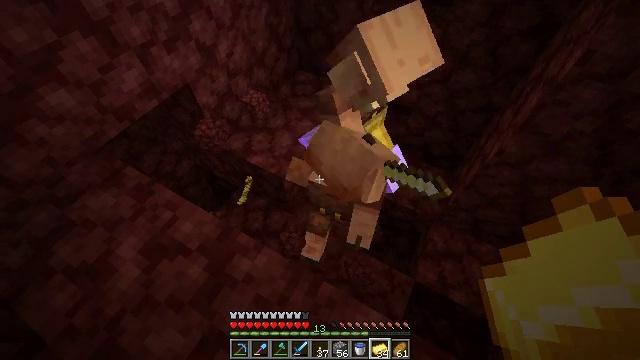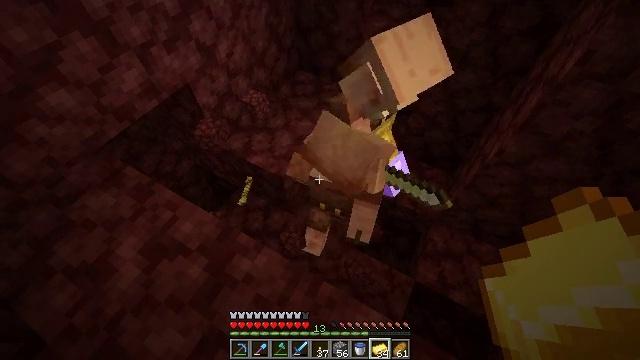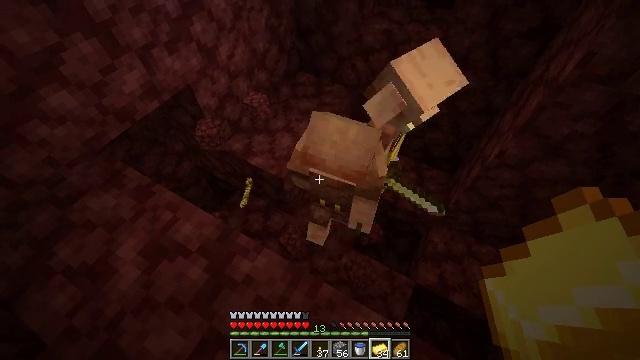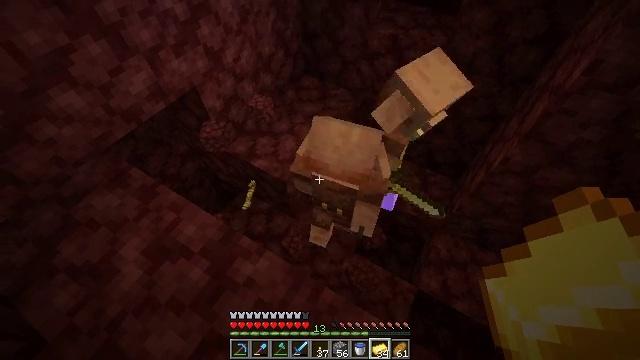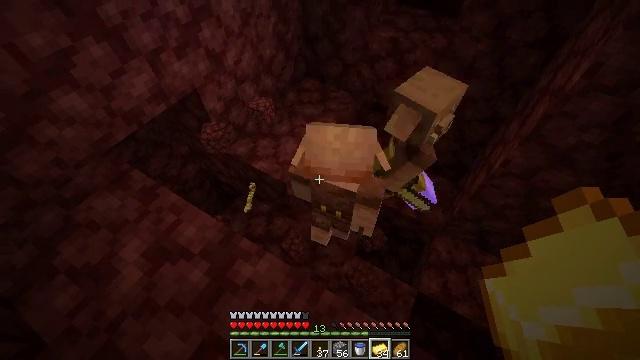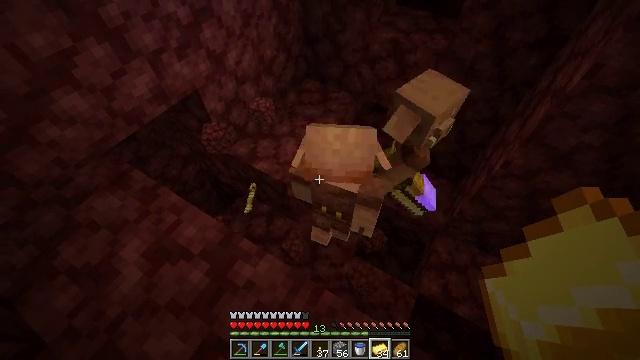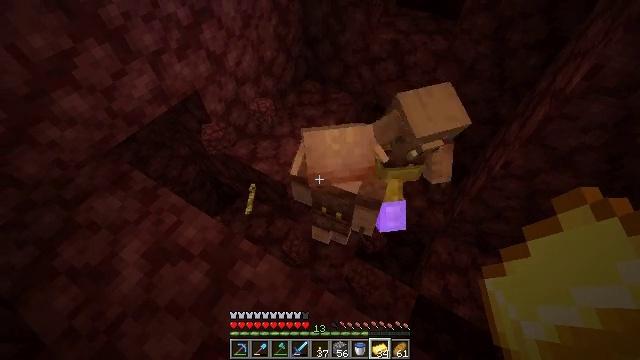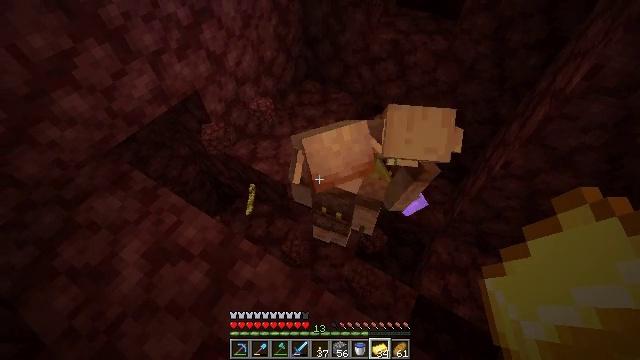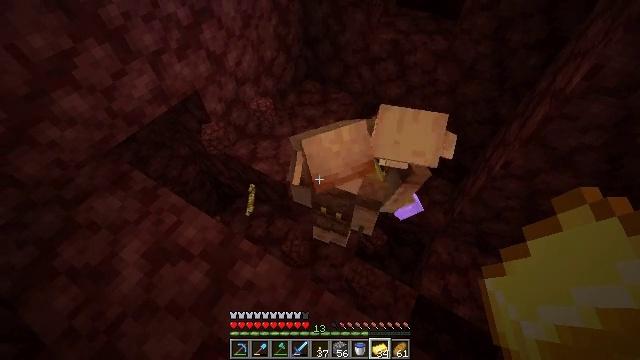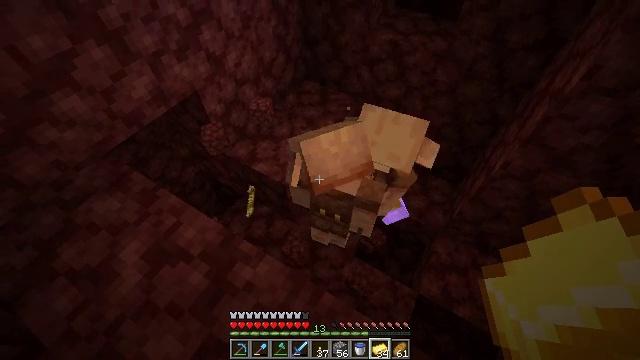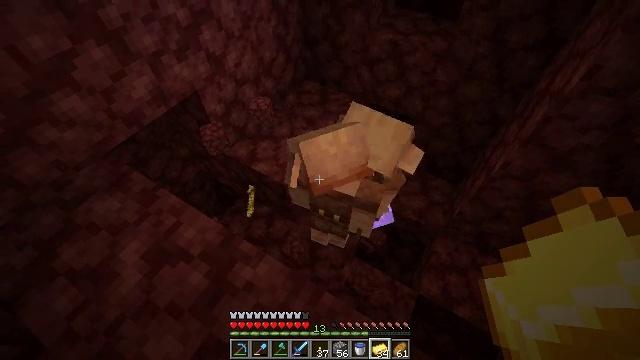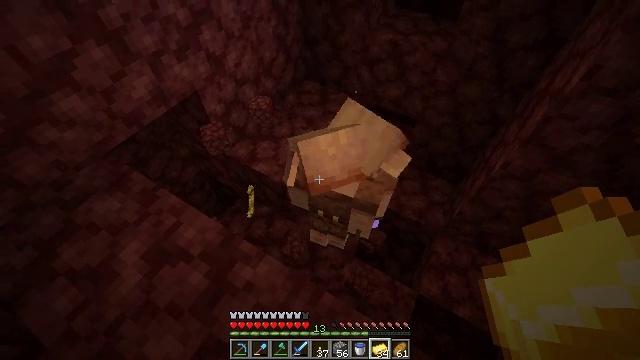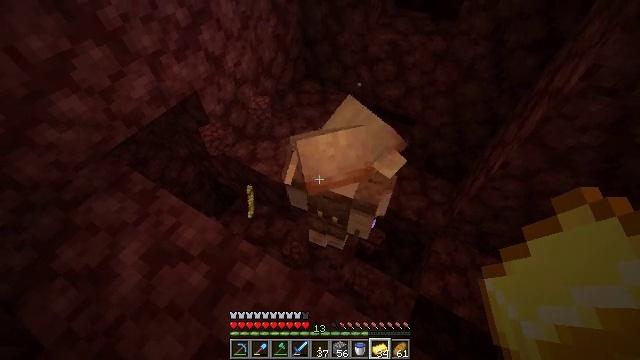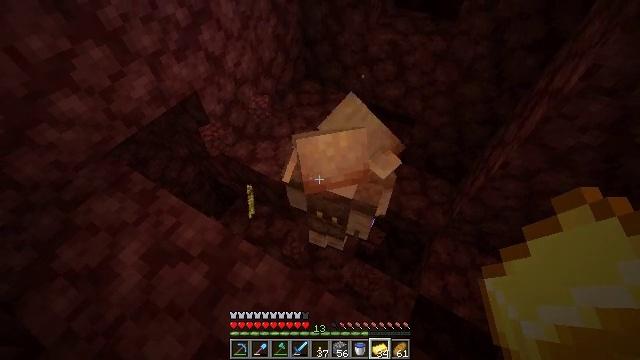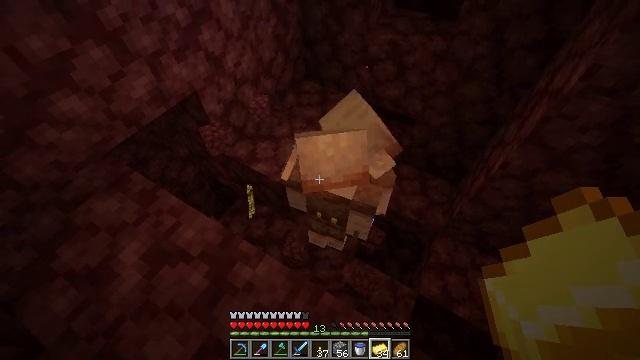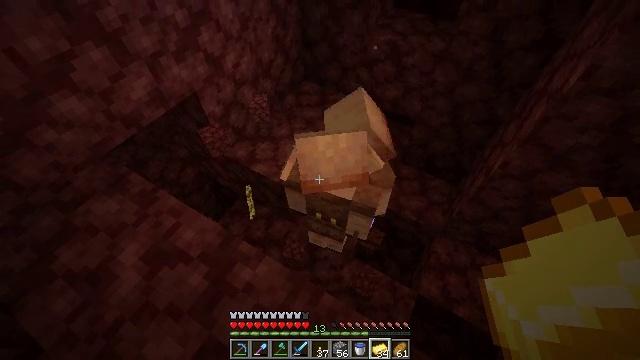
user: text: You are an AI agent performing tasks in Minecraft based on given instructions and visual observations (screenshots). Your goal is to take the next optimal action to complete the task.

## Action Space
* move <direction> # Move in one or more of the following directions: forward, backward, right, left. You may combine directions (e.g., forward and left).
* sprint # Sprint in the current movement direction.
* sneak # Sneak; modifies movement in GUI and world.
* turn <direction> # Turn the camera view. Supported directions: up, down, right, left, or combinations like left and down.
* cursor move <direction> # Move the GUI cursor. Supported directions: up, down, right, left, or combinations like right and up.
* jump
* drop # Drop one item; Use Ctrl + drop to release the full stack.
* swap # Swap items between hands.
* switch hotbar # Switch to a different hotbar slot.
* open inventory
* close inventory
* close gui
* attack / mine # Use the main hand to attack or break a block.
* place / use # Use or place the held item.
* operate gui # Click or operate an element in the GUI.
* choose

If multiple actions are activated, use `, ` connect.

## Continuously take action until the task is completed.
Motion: motion action
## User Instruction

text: Drop a gold ingot.
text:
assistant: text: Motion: no_op
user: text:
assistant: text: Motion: no_op
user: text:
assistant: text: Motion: turn left
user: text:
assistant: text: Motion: no_op
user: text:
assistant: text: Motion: no_op
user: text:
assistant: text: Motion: no_op
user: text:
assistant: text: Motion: no_op
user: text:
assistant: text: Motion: no_op
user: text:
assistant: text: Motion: no_op
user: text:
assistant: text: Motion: no_op
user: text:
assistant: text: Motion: no_op
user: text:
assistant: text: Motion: no_op
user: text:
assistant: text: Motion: no_op
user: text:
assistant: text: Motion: no_op
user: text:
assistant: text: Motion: no_op
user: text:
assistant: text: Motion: no_op
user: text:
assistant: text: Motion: no_op
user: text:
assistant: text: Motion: no_op
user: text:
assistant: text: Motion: no_op
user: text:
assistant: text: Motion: no_op
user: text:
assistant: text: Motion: no_op
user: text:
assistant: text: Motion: no_op
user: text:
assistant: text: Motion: no_op
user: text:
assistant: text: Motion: no_op
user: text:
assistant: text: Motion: no_op
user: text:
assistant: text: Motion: no_op
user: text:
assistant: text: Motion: no_op
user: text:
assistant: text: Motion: no_op
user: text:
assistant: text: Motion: no_op
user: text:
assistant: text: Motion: no_op